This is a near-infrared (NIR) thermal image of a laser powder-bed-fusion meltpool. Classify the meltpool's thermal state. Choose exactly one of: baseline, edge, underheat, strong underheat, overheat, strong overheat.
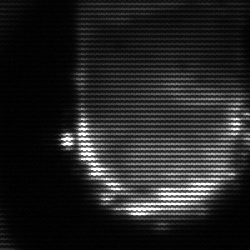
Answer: baseline